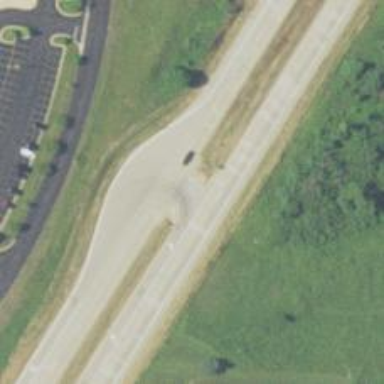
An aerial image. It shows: Asphalt road with primary link designation.